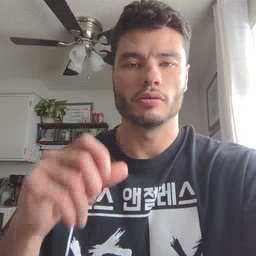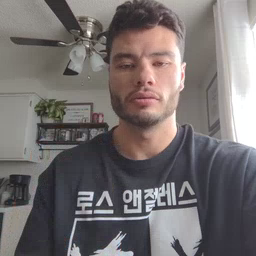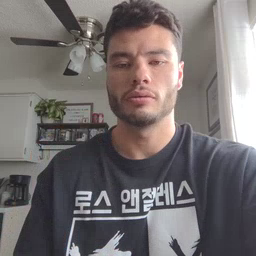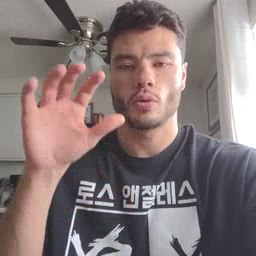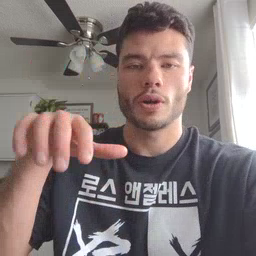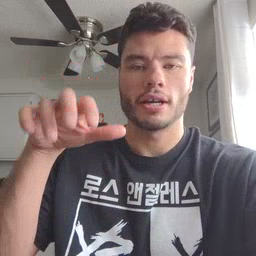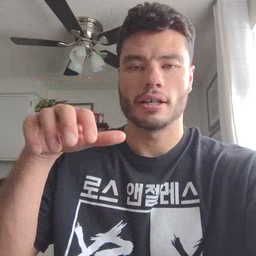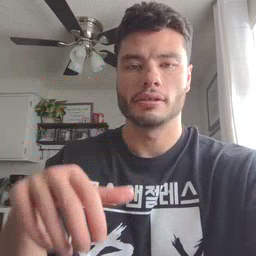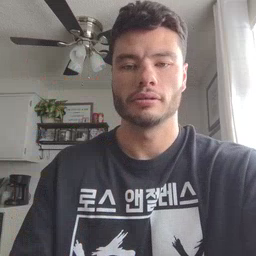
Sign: rain